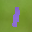
Label: 1